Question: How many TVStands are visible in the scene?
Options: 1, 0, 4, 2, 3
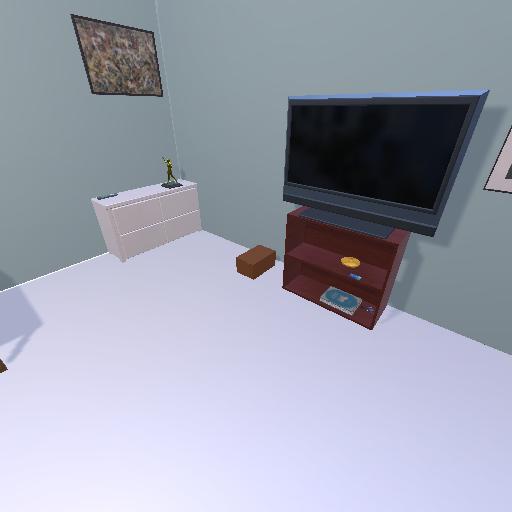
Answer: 1